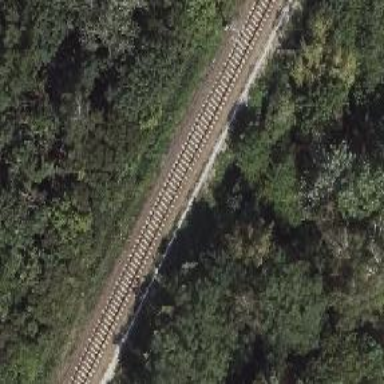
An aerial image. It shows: Railway signal.